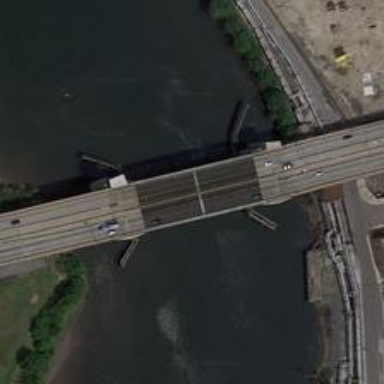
The right hand of the bridge is a huge area which is under construction .